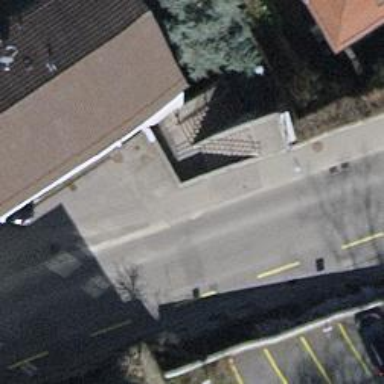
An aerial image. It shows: Asphalt steps along the road.